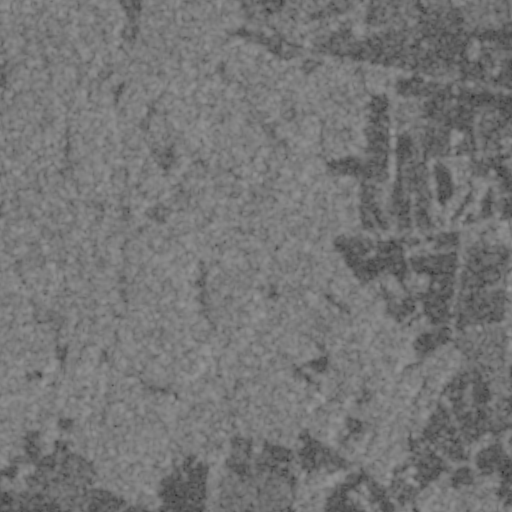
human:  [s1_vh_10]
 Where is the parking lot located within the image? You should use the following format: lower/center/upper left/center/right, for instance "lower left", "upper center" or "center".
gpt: The parking lot is located in the lower center of the image.
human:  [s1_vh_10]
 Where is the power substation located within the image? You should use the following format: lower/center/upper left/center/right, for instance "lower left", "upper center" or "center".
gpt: The power substation is located in the lower left of the image.
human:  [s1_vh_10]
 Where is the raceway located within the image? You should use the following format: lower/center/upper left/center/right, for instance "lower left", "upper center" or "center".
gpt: The raceway is located in the lower right of the image.
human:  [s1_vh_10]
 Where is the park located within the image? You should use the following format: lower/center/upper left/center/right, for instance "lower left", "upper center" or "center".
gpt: There is no park in the image.

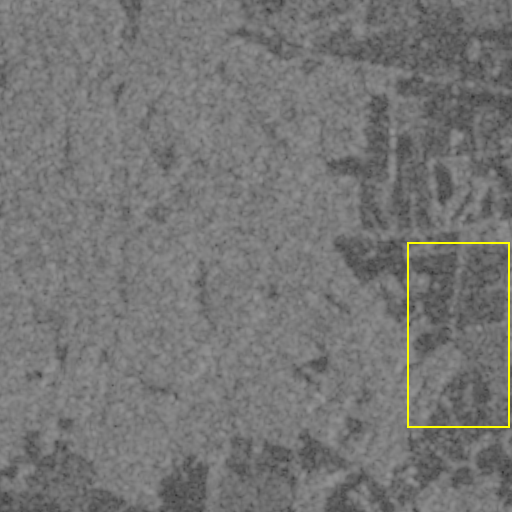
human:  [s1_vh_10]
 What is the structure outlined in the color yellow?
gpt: The structure outlined in yellow is a crop field.
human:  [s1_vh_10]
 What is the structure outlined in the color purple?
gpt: There is no purple outline.